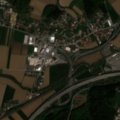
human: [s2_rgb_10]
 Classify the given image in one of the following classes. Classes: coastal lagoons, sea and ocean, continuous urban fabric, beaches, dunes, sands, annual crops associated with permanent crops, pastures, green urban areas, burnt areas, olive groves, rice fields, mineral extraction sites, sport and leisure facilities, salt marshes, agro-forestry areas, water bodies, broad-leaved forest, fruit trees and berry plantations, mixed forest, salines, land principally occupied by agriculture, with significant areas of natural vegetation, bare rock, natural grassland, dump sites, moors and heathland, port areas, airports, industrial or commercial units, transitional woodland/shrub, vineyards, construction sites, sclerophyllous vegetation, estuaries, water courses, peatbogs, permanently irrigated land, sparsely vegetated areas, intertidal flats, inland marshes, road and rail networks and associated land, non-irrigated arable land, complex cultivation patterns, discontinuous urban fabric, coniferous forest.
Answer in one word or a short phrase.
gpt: discontinuous urban fabric, non-irrigated arable land, complex cultivation patterns, mixed forest